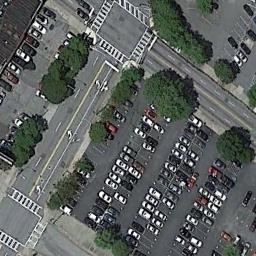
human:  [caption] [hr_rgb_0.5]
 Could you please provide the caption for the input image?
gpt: The parking lot has some cars arranged neatly in lines and some trees are also in the parking lot .

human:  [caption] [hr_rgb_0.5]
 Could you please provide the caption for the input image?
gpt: Seven rows of cars were parked in the parking lot .

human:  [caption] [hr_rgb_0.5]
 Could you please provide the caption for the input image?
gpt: The parking lot is full of cars next to some trees .

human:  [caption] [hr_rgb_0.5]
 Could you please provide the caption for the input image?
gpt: Many cars of different styles and colors are on the parking lot .

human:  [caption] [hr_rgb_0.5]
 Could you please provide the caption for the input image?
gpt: There are some green trees beside the parking lot .